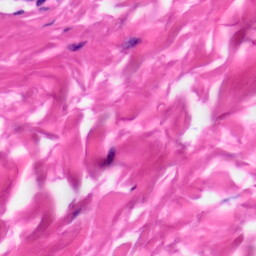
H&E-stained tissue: Skin